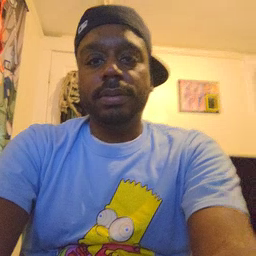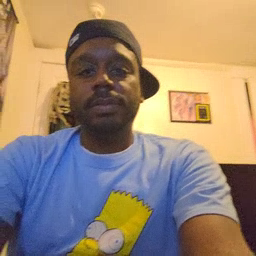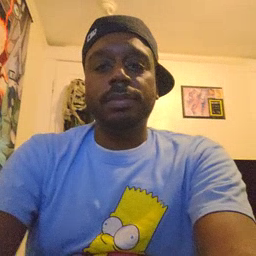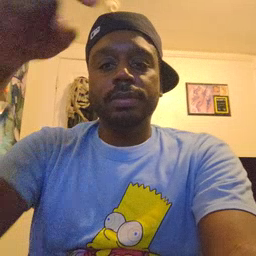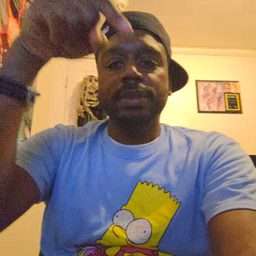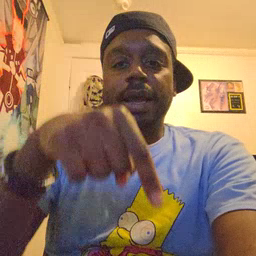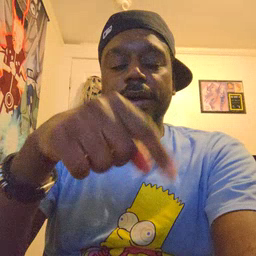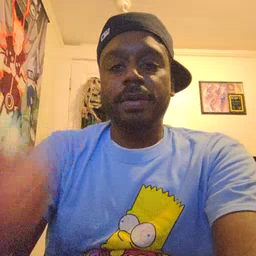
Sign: down